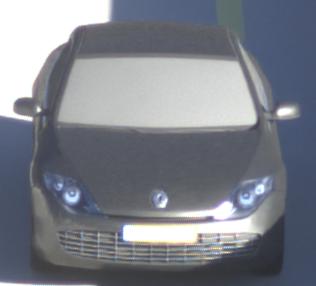
Make: Renault
Model: Laguna Coupé TCe 170
Detailed model: Laguna (III) Coupé
Model produced from: 2010/11
Model produced until: 2011/05
Doors: 2
Color: gray
Road condition: dry road
Daytime: sunrise or sunset
Contrast: medium contrast